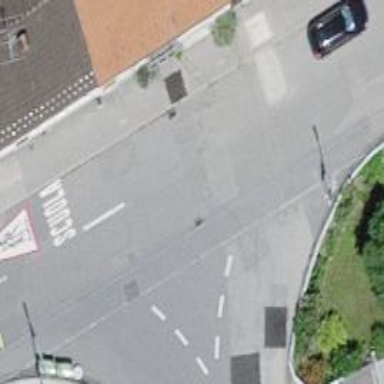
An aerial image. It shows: Living street.